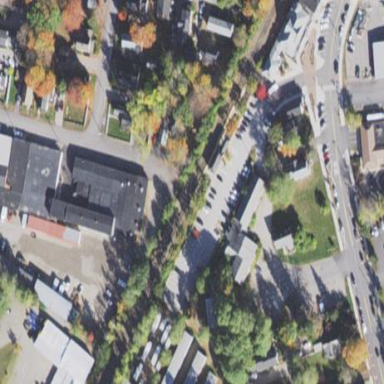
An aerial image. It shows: Parking lot with asphalt surface designated for park and ride for train commuters.